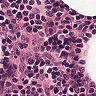
Metastatic tissue present: no